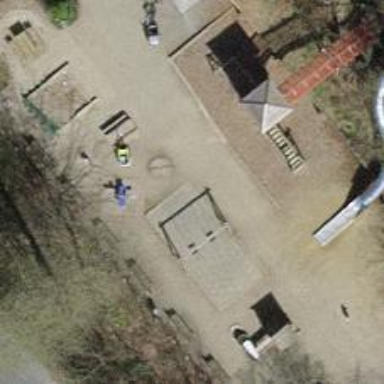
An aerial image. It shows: Playground area for leisure land.